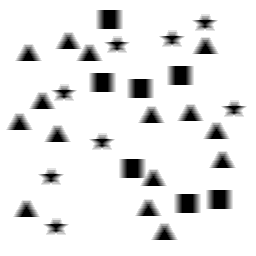
Squares: 7
Triangles: 15
Stars: 8
Total shapes: 30